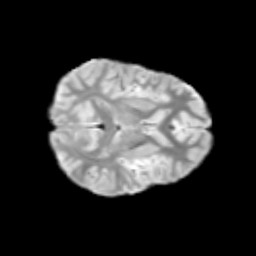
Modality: T2w
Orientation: axial
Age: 11
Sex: male
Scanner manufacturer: siemens
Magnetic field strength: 3 T
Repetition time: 3.8 s
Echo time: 0.07 s